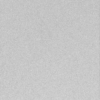
Label: dusty